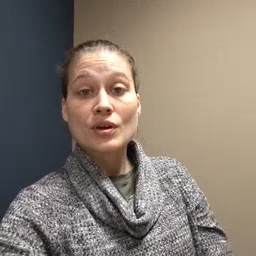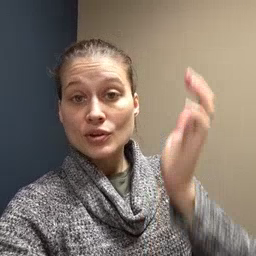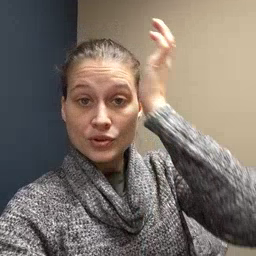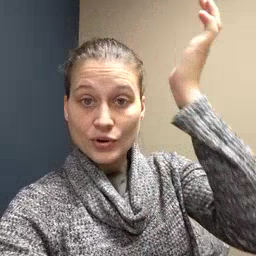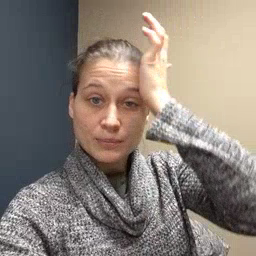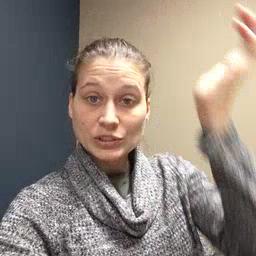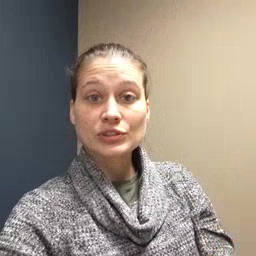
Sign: garbage